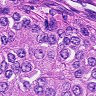
Metastatic tissue present: yes